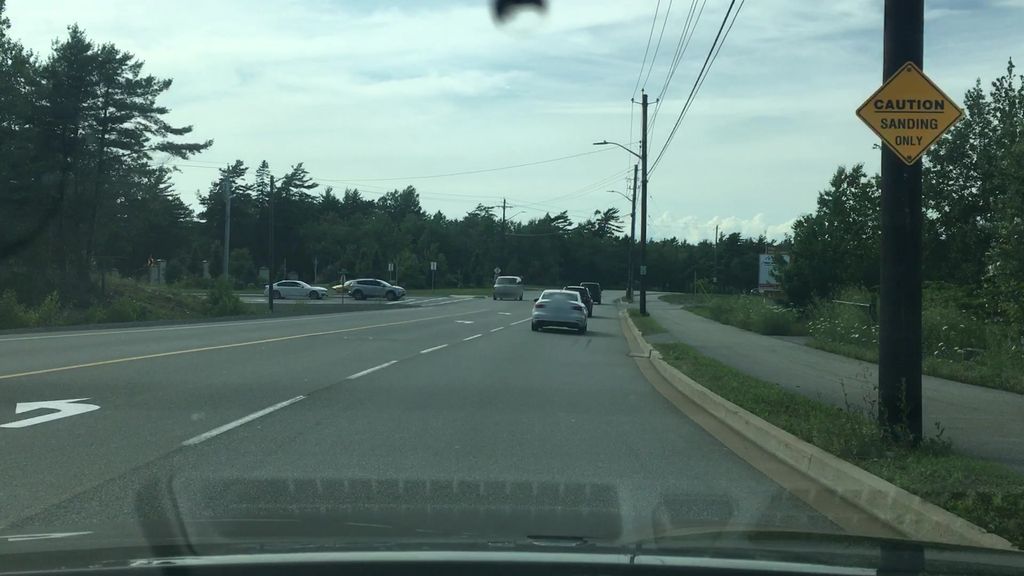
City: halifax